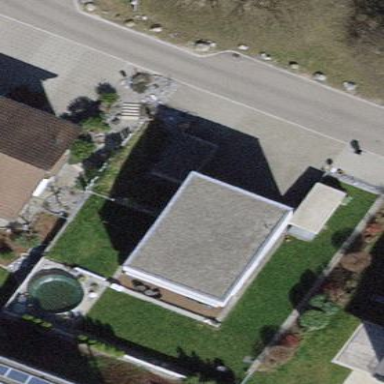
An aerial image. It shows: House with flat roof.